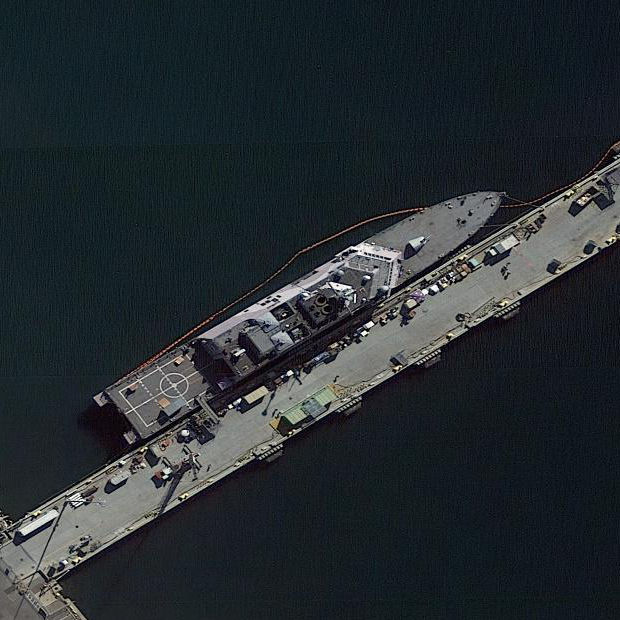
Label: Freedom-class_combat_ship